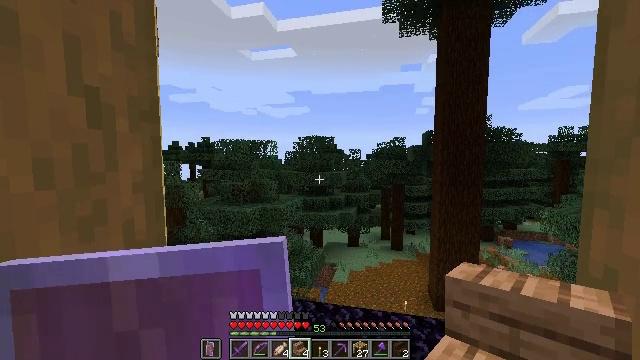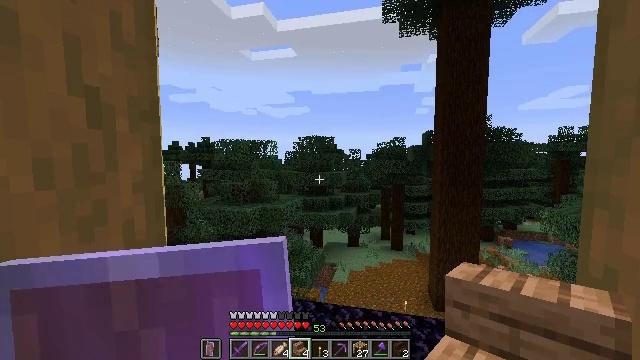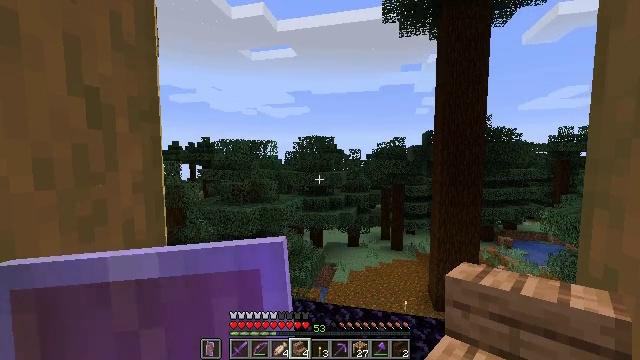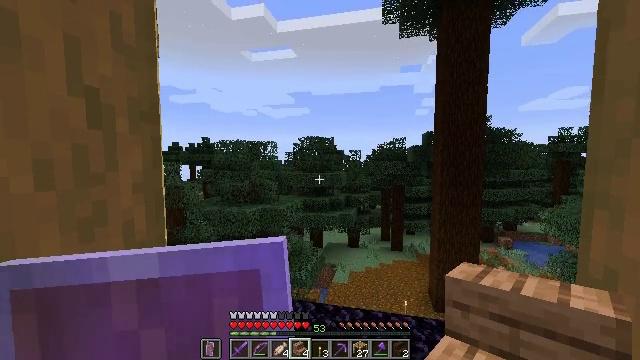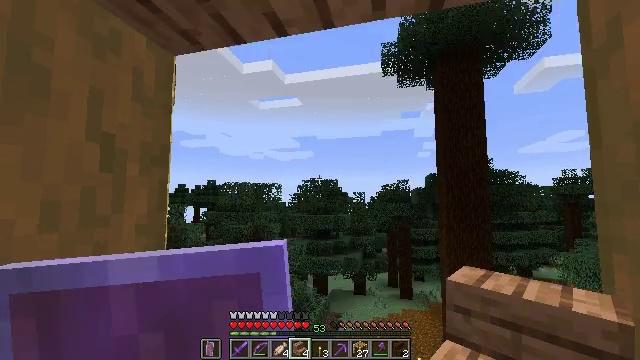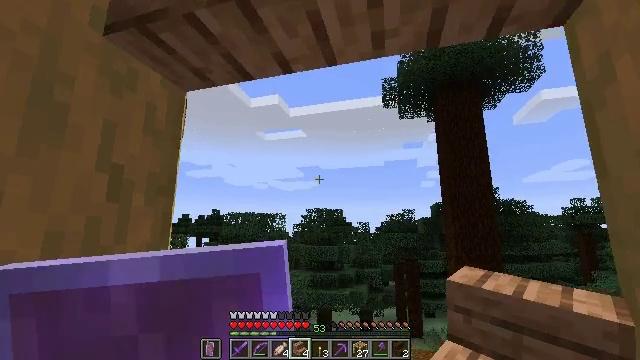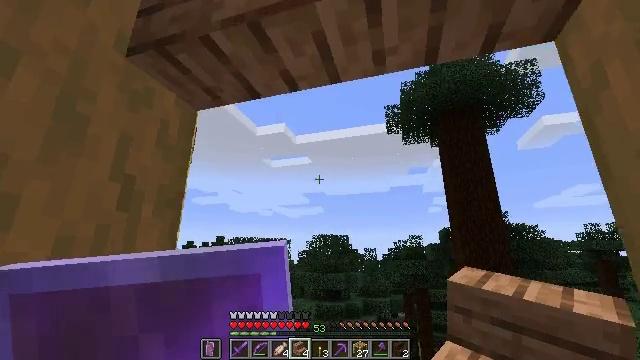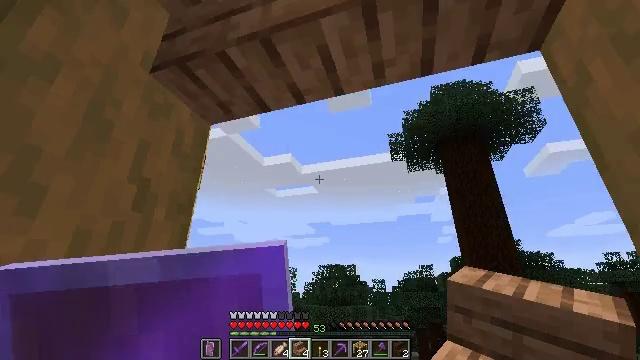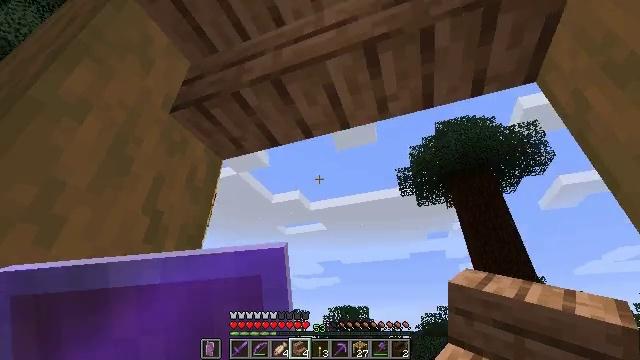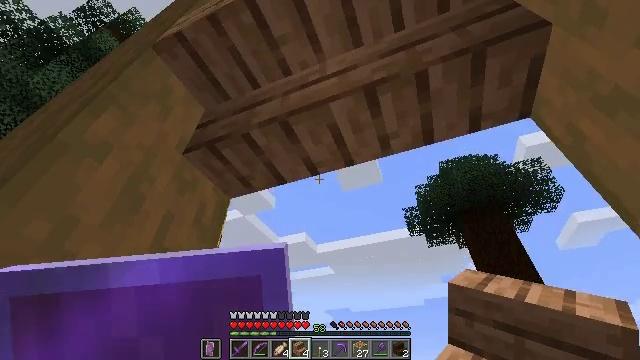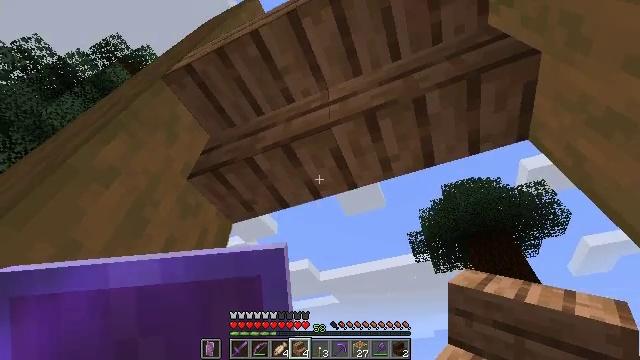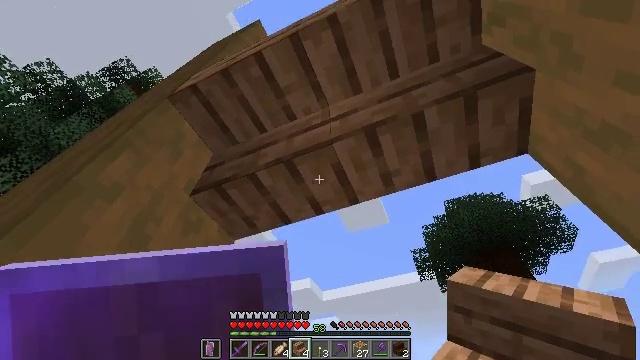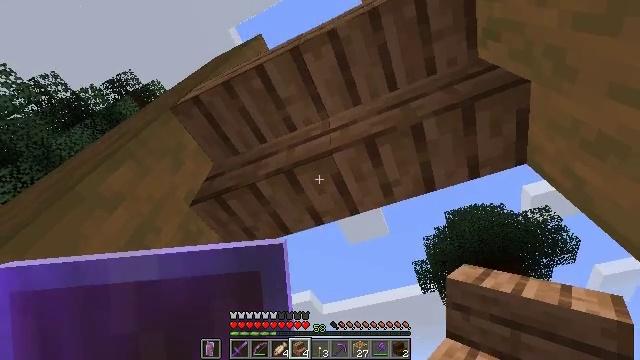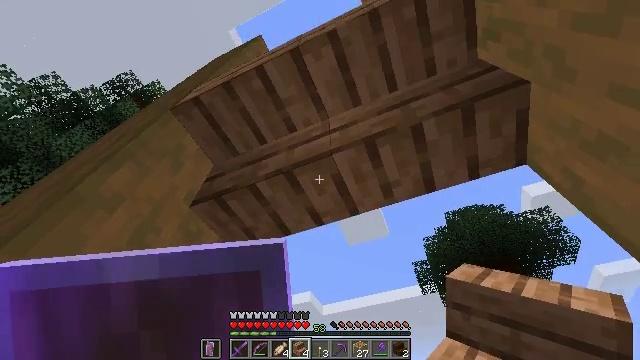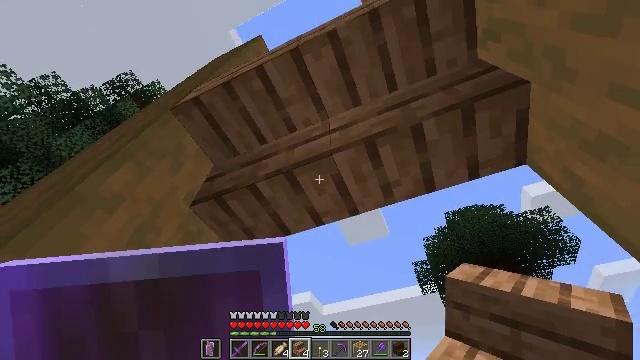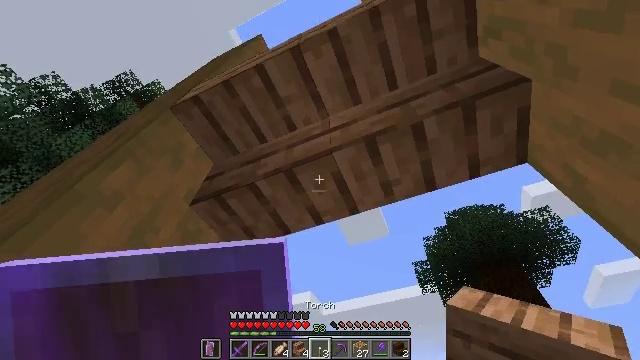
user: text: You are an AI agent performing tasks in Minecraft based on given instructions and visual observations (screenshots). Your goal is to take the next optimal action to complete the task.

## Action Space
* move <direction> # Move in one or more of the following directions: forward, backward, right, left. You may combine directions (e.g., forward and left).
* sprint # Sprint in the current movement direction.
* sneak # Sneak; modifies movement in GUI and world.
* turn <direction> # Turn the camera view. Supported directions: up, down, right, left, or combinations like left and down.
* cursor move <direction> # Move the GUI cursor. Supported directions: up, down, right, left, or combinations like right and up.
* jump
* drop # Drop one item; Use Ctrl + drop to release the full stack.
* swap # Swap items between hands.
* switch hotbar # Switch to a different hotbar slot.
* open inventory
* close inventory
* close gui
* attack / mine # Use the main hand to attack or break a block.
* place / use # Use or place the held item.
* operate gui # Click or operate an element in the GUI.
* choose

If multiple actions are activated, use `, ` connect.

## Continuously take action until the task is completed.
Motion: motion action
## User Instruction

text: Gather the jungle stairs to use elsewhere.
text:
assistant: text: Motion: no_op
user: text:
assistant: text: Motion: no_op
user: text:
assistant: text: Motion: no_op
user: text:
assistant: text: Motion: turn up
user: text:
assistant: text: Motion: sneak, turn up
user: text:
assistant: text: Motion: sneak, turn left and up
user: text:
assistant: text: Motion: sneak, turn left and up
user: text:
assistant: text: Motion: sneak, turn left and up
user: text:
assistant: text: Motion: sneak, turn left and up
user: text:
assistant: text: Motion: sneak, turn up
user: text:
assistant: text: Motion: sneak, turn up
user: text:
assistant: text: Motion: sneak, turn up
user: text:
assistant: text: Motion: sneak
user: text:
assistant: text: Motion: sneak
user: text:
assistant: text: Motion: move forward, sneak
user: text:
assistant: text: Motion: move forward, sneak
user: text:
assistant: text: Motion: move forward, sneak
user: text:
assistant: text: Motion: move forward, sneak
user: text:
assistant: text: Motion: move forward, sneak
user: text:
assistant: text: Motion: move forward, sneak, turn right and up
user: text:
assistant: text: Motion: sneak, turn right
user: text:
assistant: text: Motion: sneak
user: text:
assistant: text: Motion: sneak
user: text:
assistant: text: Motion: sneak
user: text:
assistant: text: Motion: move left, sneak
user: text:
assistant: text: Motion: move left, sneak, turn right and up
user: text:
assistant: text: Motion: move left, sneak, turn right and up
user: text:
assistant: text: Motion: move left, sneak
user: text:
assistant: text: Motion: move left, sneak
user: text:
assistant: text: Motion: sneak